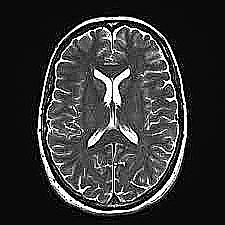
Label: notumor